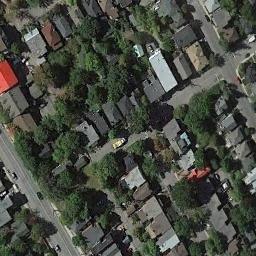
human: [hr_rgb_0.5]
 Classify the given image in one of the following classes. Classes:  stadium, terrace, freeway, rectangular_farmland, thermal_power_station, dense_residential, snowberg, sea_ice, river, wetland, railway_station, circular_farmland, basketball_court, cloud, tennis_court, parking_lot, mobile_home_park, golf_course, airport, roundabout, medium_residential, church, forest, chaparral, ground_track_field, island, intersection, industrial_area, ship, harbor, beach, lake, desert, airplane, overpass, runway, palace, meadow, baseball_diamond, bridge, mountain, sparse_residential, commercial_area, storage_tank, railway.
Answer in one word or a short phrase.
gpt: medium_residential